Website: apple
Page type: order-returns
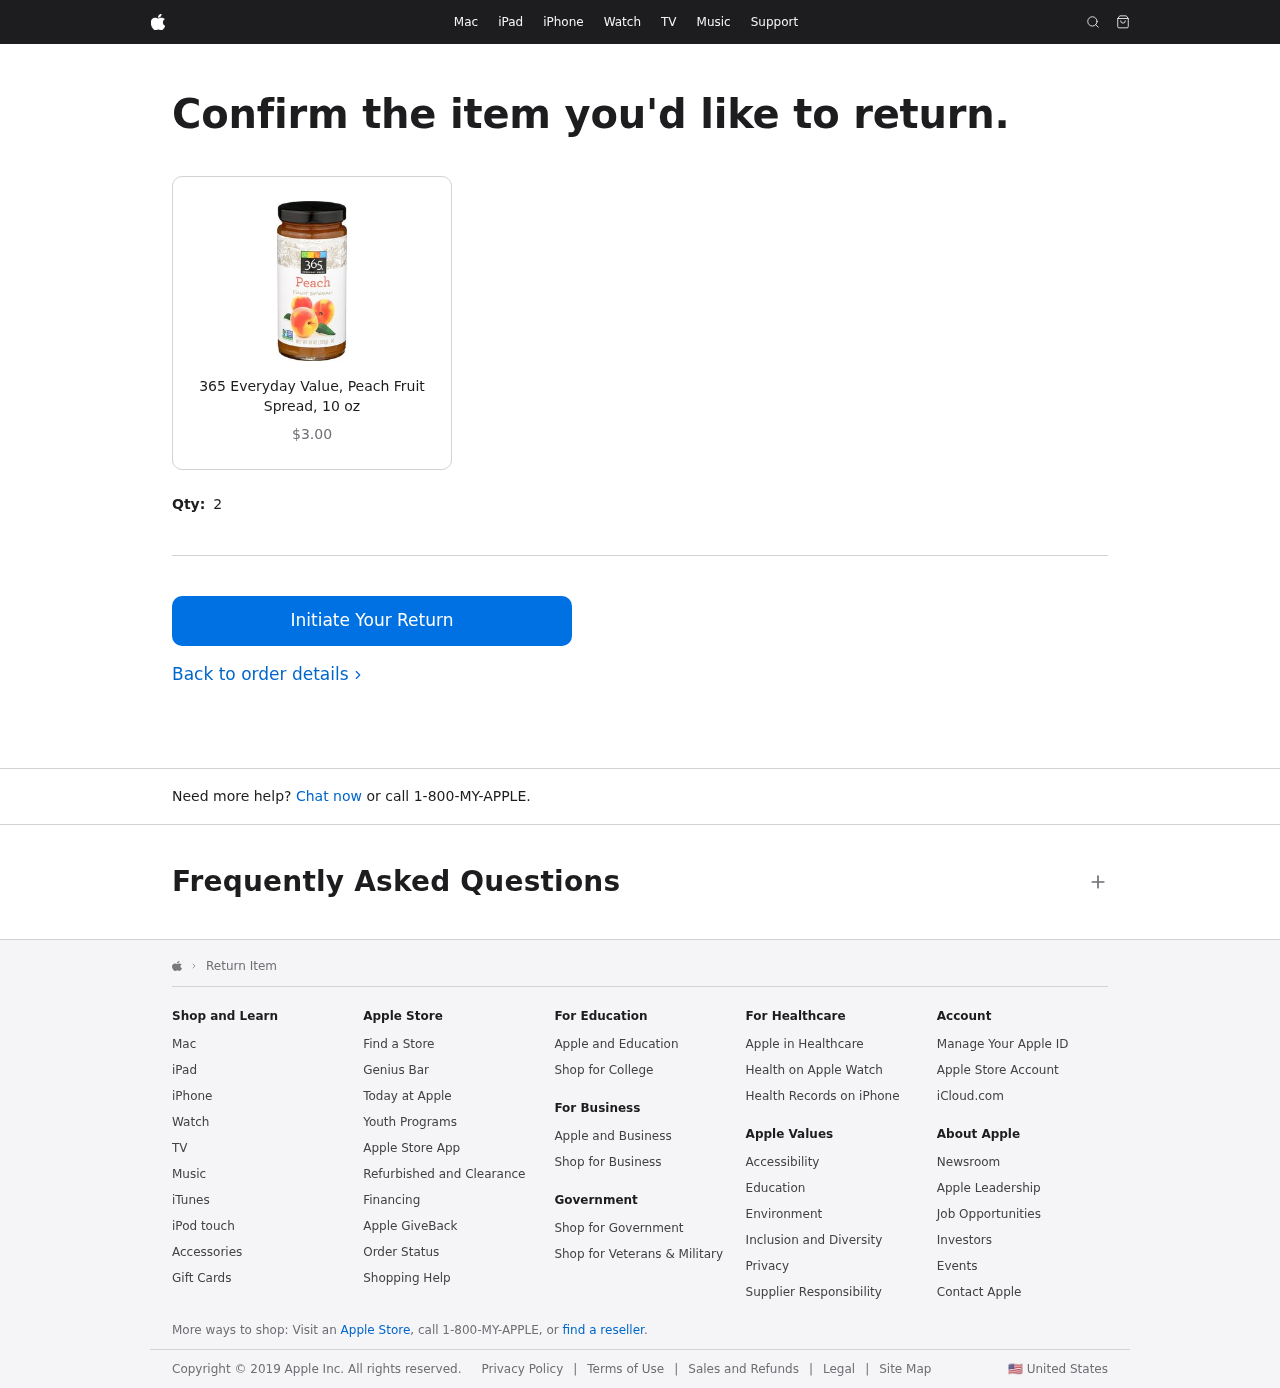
Product elements: key: PRODUCT1_NAME
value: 365 Everyday Value, Peach Fruit Spread, 10 oz
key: PRODUCT1_PRICE
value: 3
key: PRODUCT1_QUANTITY
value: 2